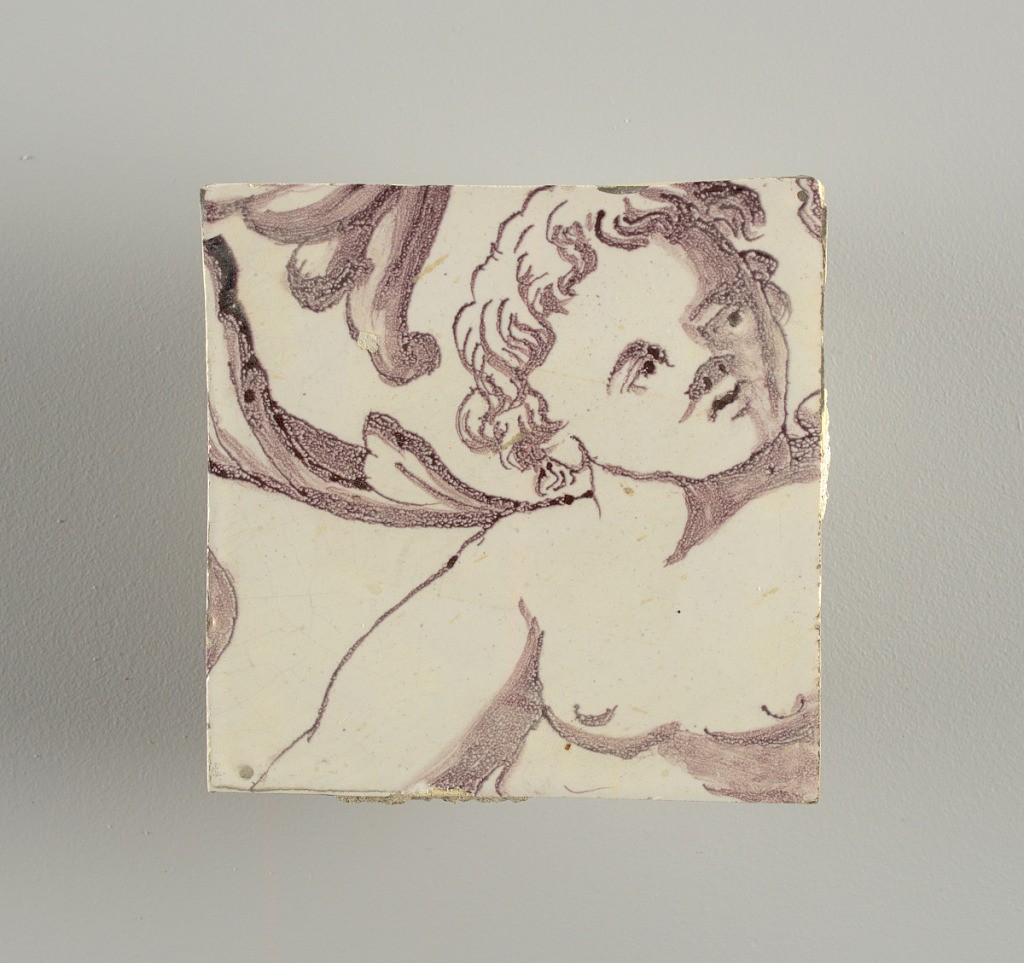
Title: Tile wall facing
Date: ca. 1725
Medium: Tin-glazed earthenware, underglaze
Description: Horizontal rectangle.  Thirty tiles wide and twenty-three tiles high with opening for fireplace eleven tiles wide and ten high.  Foliage arabesques disposed about three vertical axes from which are emphazised by urns at center and right, and at left by the figure of a standing woman carrying an infant on her arm and accompanied by two children.